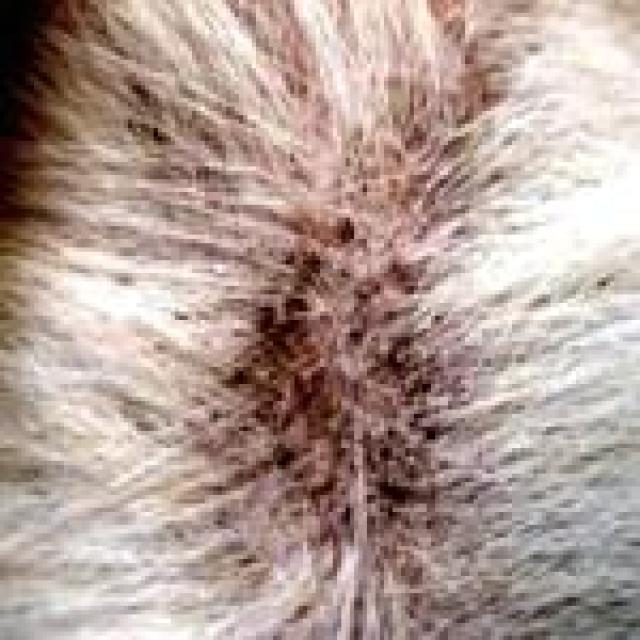
Canine fungal skin infection — characterized by alopecia, scaling, crusting, and circular lesions. Common agents include Malassezia and Candida species.